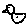
Label: bird